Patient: sex M, age 44
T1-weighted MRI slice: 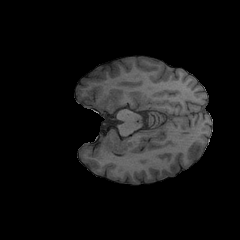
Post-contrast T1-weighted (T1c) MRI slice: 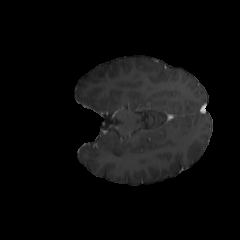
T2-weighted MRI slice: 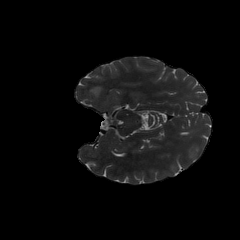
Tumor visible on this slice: yes
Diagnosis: Astrocytoma, IDH-mutant
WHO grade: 2